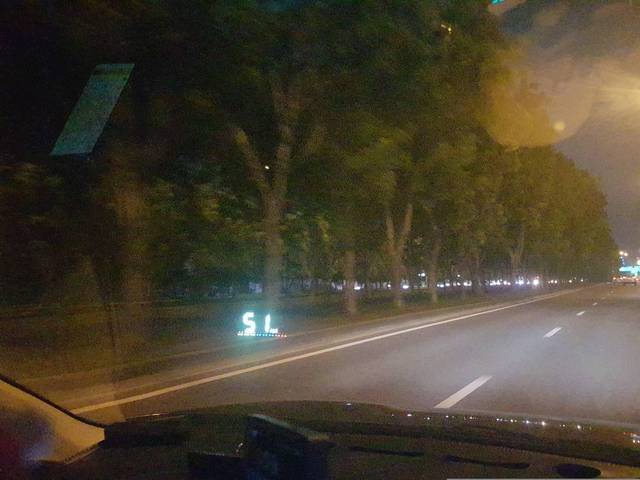
Region: Vietnam
Coordinates: 10.784, 106.742